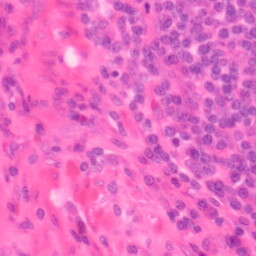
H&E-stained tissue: Colon